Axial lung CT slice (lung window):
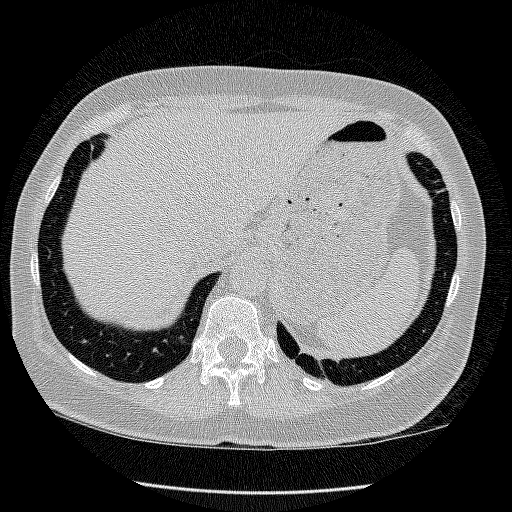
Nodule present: no